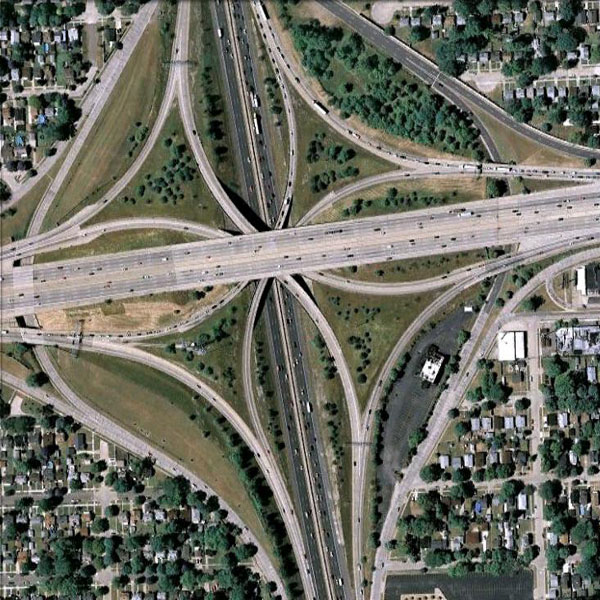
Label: Viaduct